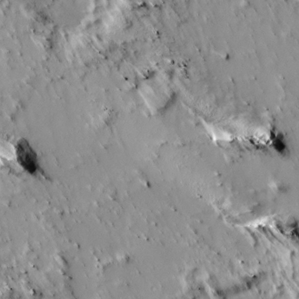
Label: non_frost